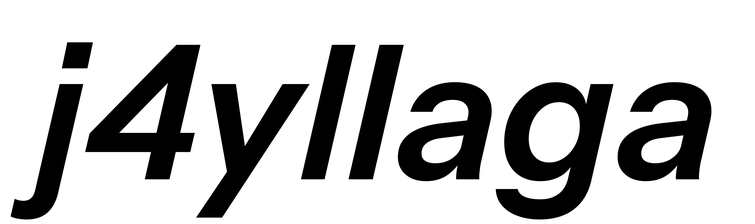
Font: InstrumentSans-Italic_SemiBold_Italic